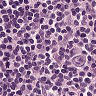
Metastatic tissue present: no